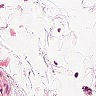
Metastatic tissue present: no